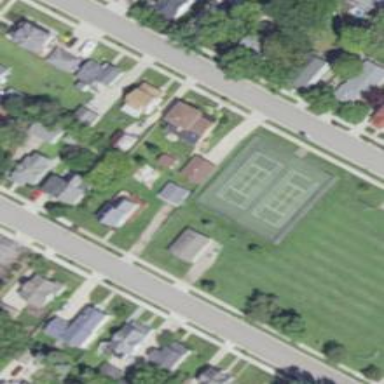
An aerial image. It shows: Tennis court on pitch designated for leisure land.